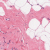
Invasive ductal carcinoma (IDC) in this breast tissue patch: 0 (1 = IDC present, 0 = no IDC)